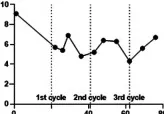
Routine biochemical liver parameters in the course of ICI therapy. (C-E) Cholestasis parameters (gammaGT, GLDH & AP) to assess the vitality of the cholangiocytes.
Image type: pathology (fish)